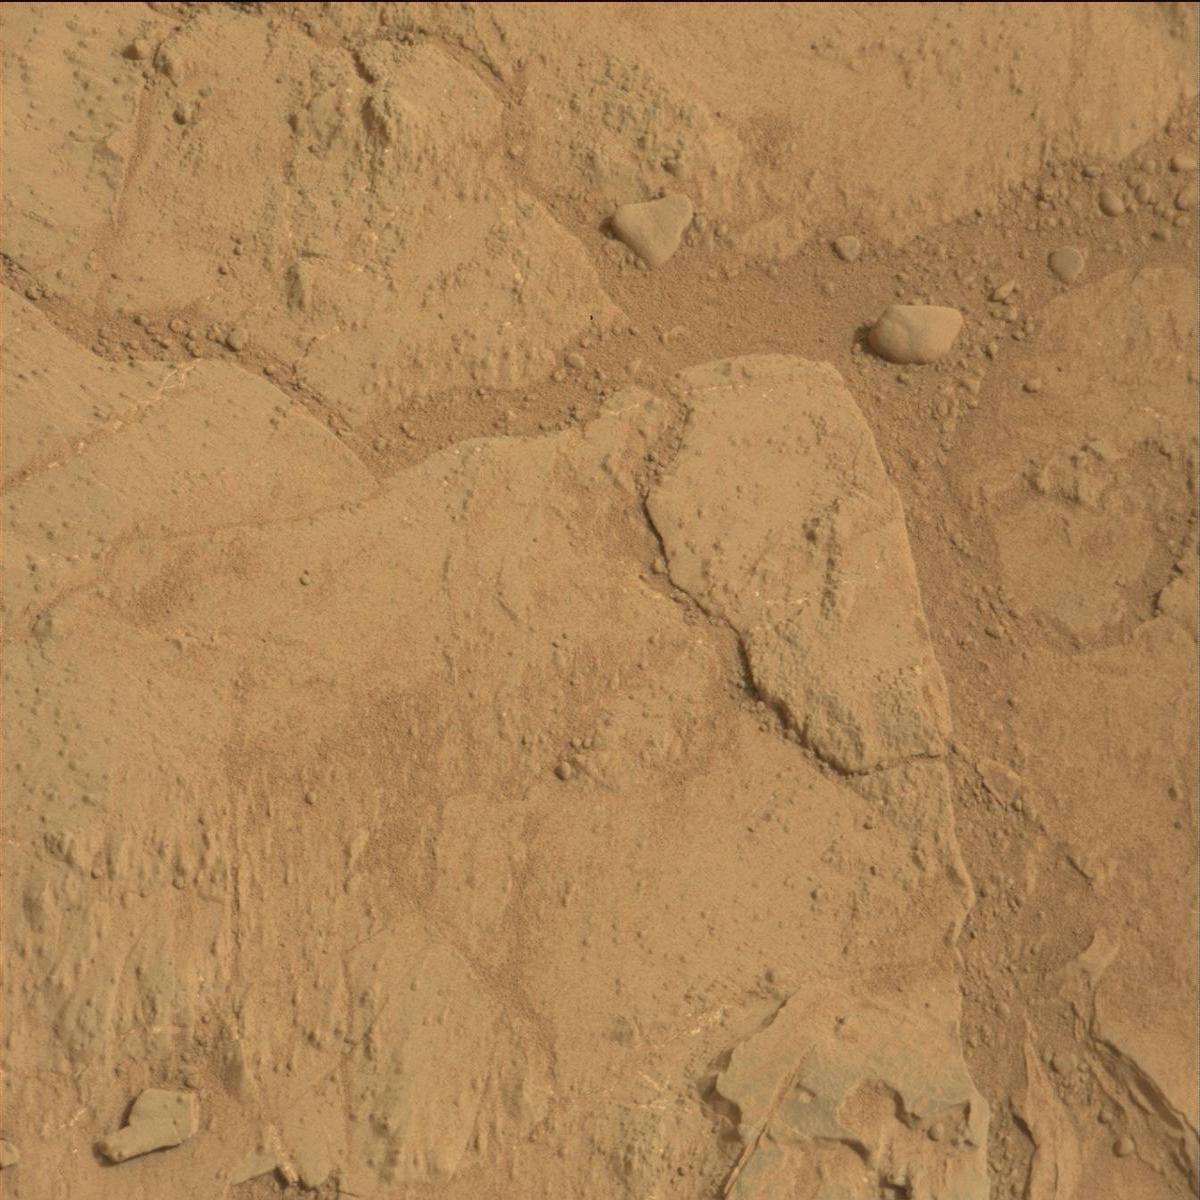
Terrain classes present: Bedrock, Rock, Sand / Soil